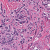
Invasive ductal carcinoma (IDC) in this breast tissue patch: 0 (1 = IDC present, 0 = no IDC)